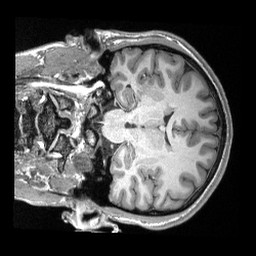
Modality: T1w
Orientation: coronal
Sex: male